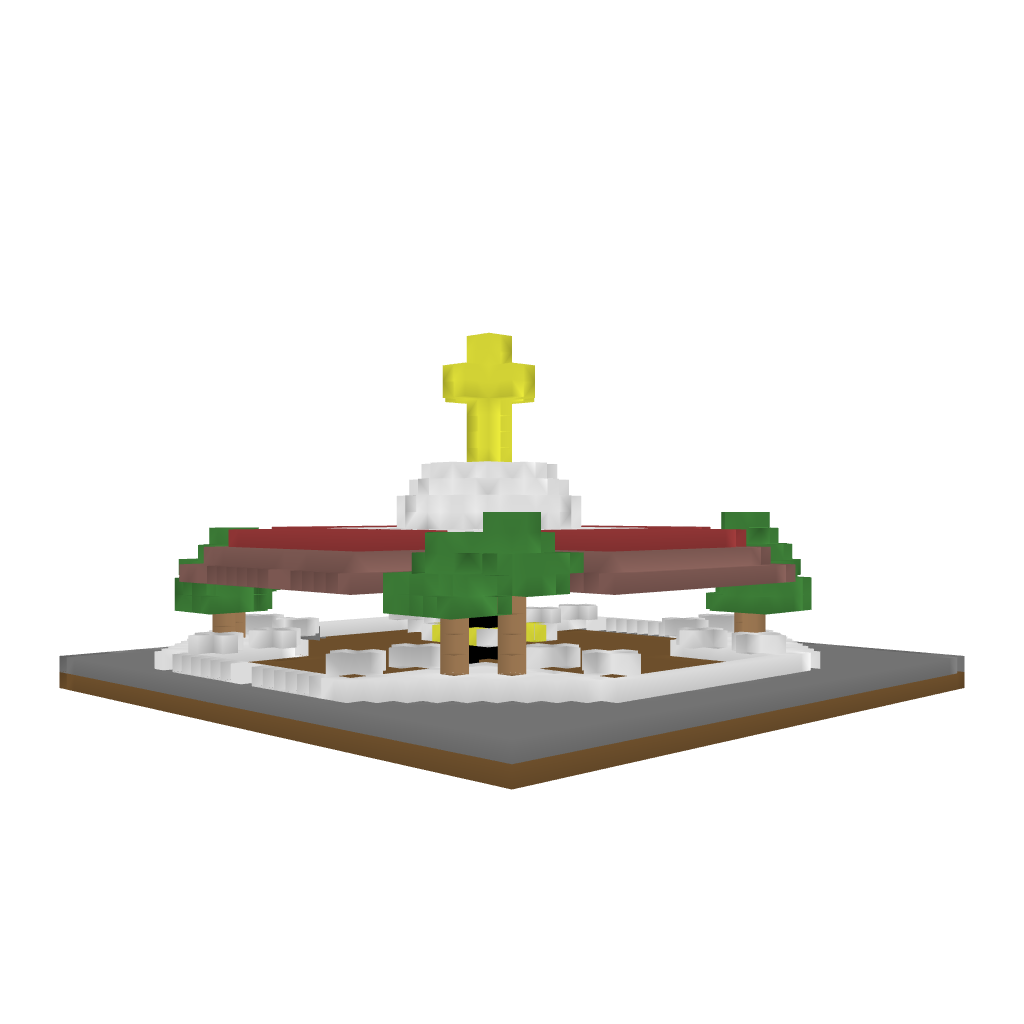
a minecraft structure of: Herobrine temple high quality